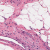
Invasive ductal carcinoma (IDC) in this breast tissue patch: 0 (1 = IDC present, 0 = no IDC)